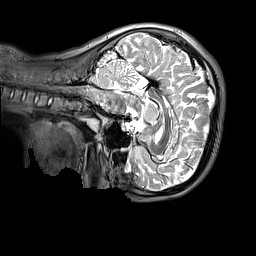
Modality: T2w
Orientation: sagittal
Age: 10
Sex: female
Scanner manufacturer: siemens
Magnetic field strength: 3 T
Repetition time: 3.2 s
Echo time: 0.408 s